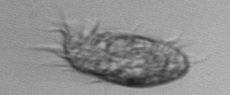
Label: Euplotes